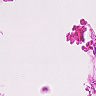
Metastatic tissue present: no